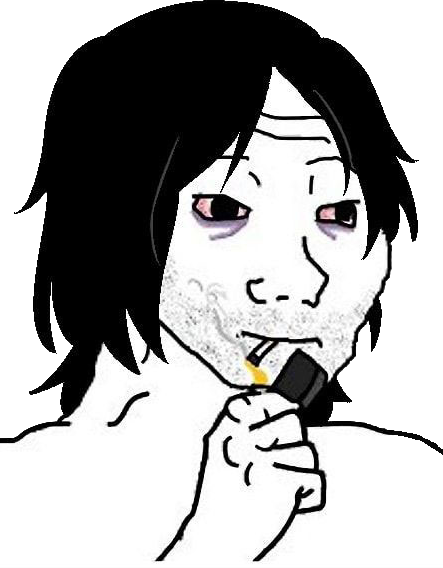
Label: 5_Doomer